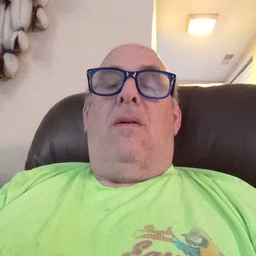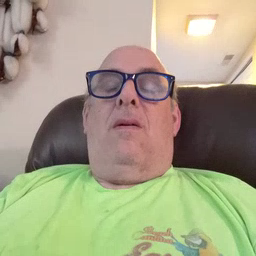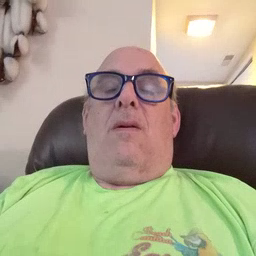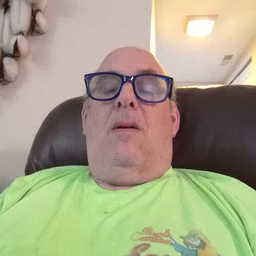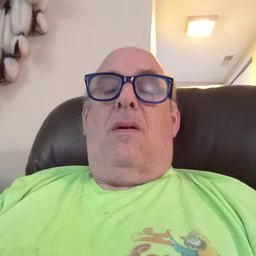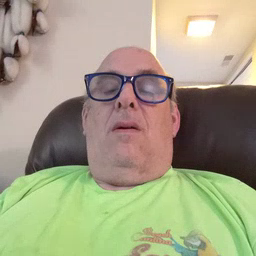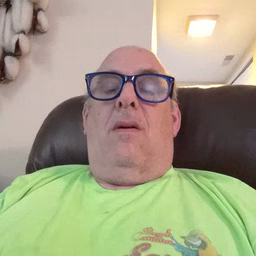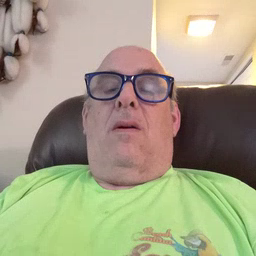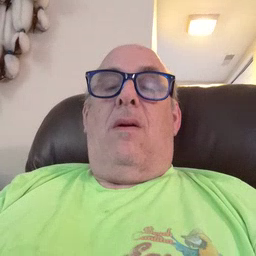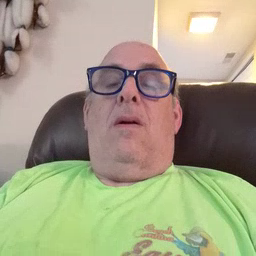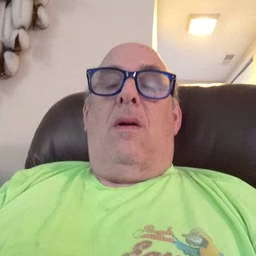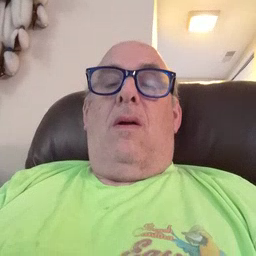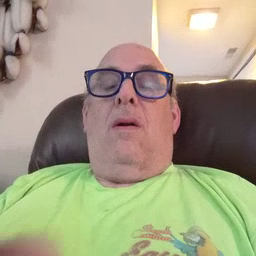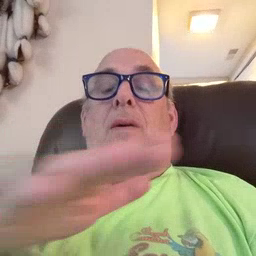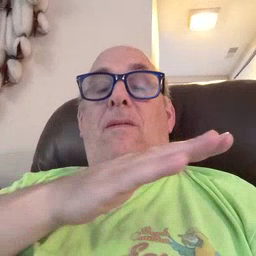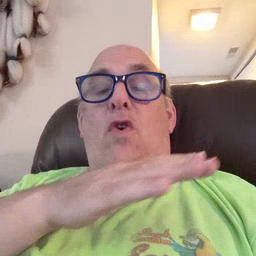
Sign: farm